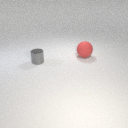
small gray metal cylinder in front of large red rubber sphere